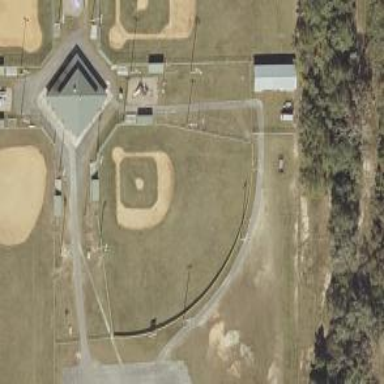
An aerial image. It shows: Baseball pitch for leisure land.